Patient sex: M
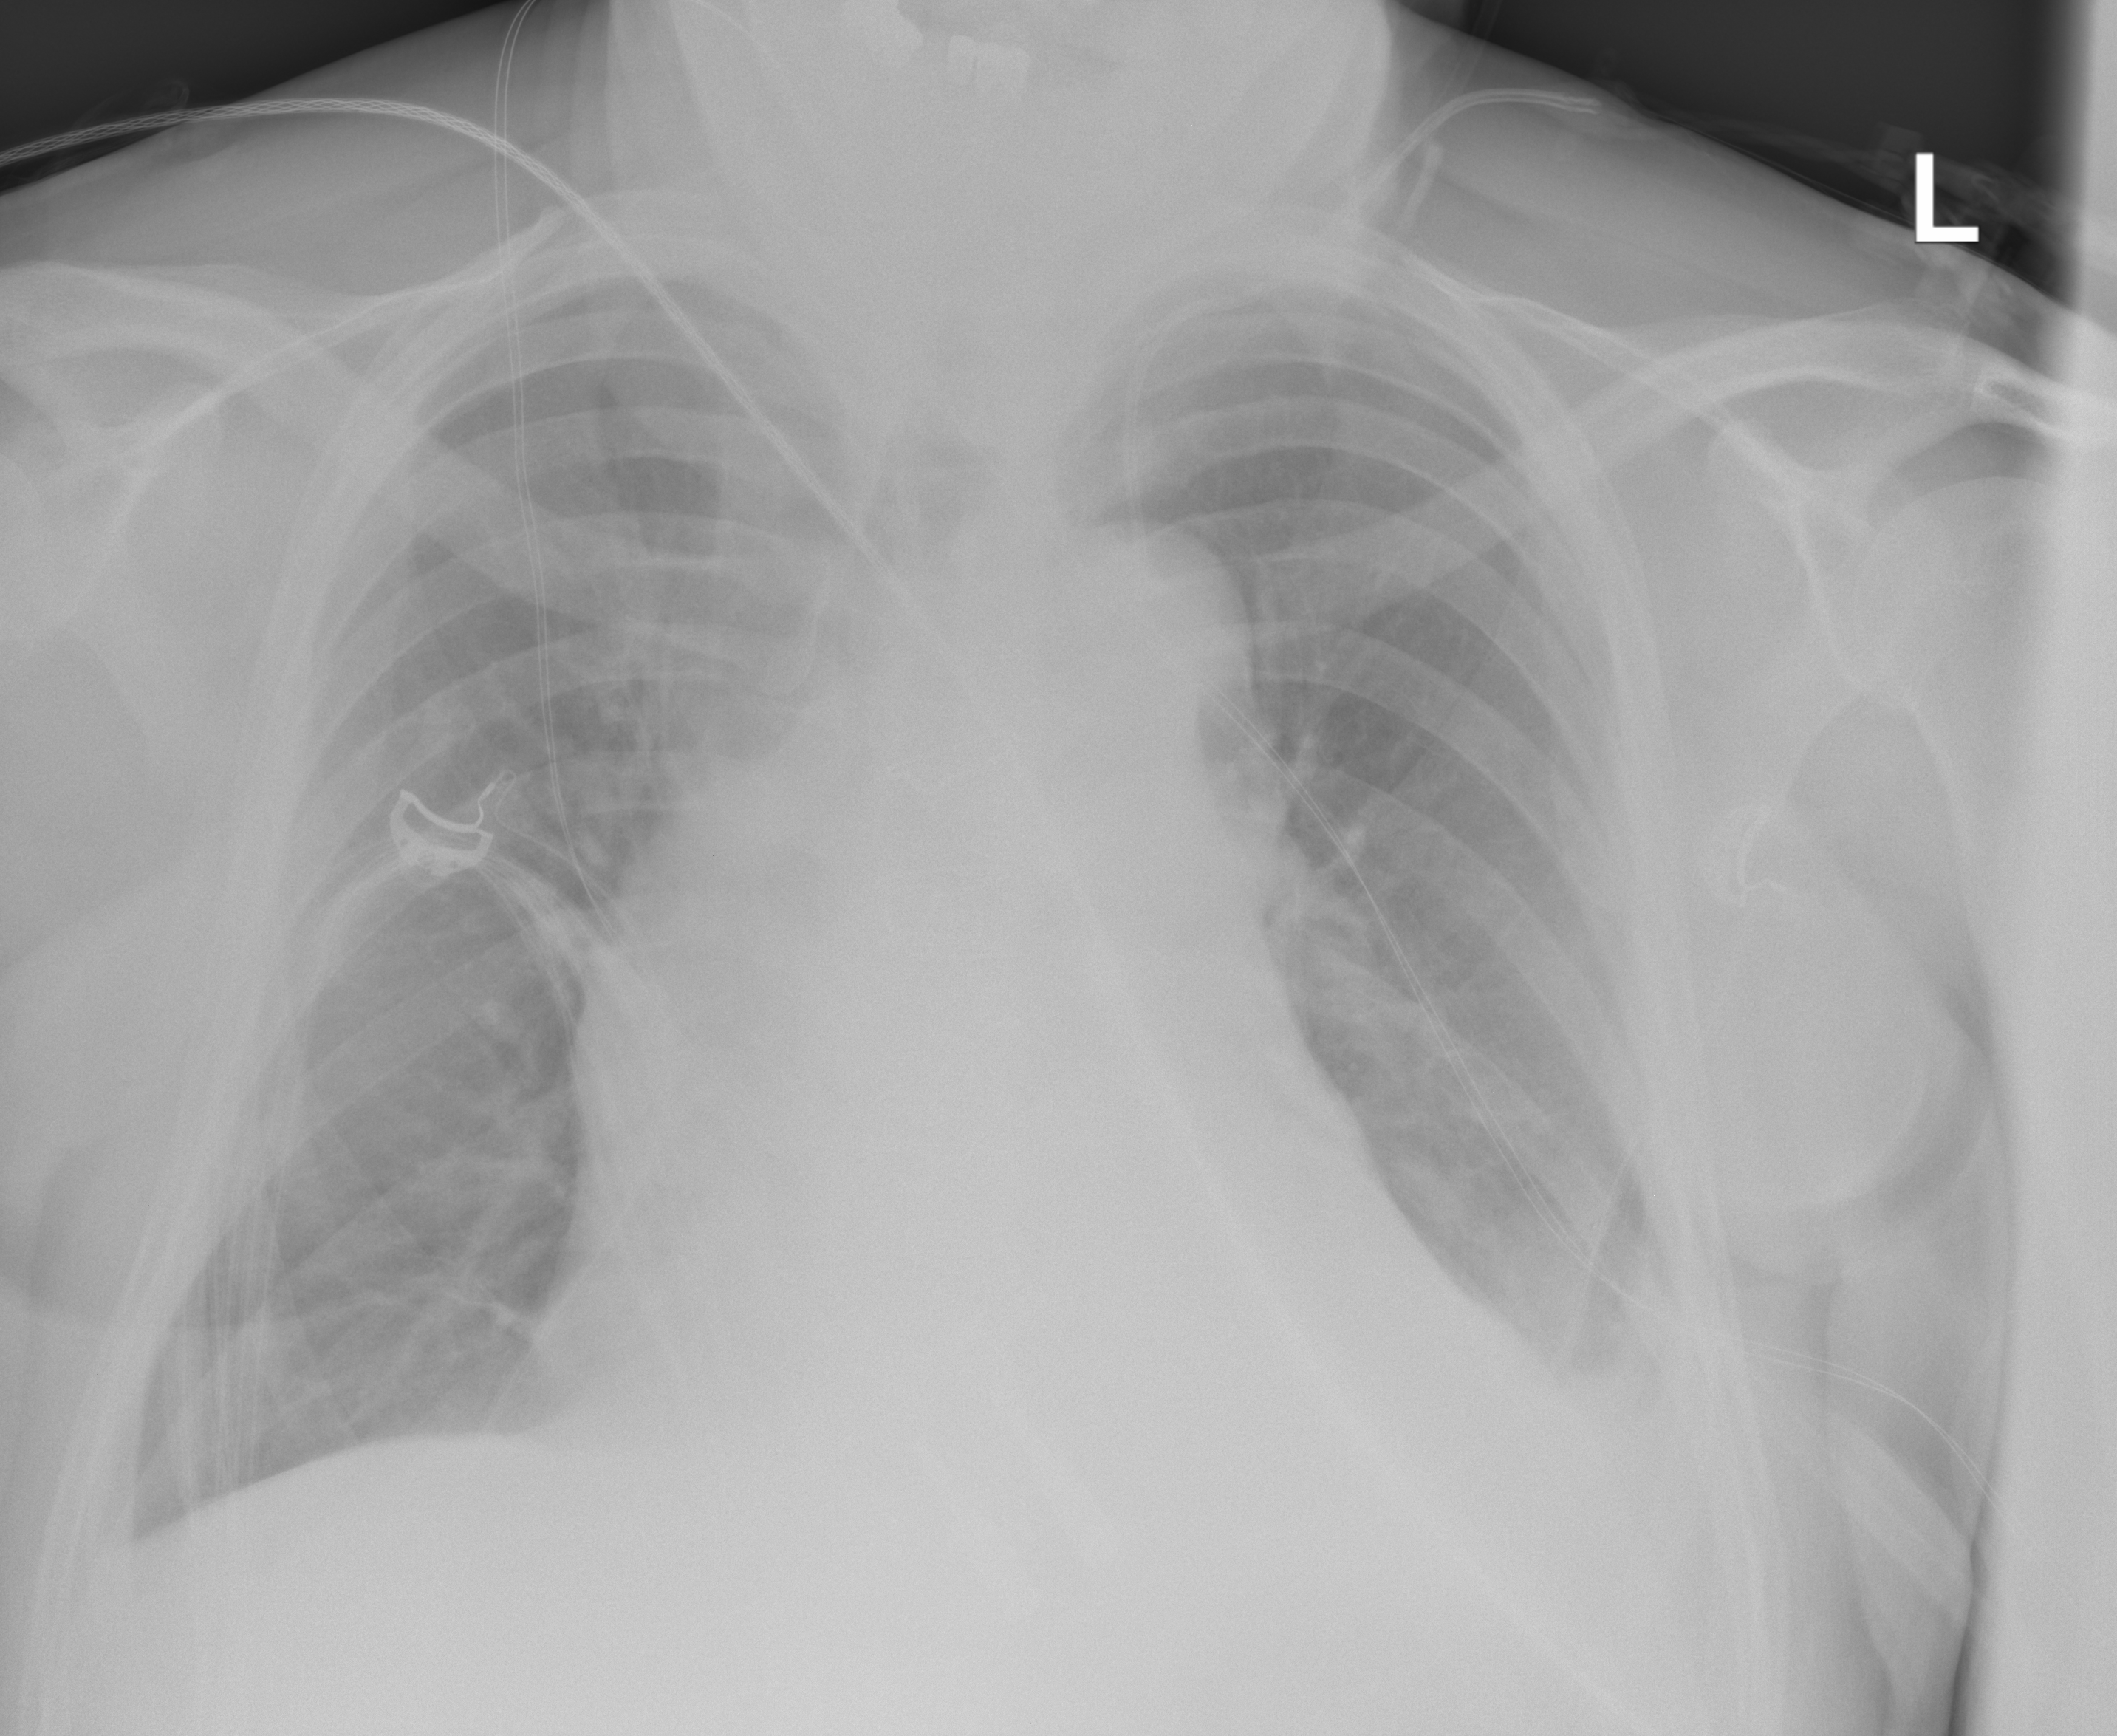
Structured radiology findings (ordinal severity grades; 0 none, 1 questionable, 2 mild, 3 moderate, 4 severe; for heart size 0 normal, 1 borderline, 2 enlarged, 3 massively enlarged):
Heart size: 2
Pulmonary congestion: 1
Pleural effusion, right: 0
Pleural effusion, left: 2
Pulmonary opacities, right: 1
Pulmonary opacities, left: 0
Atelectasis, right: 2
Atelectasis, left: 2